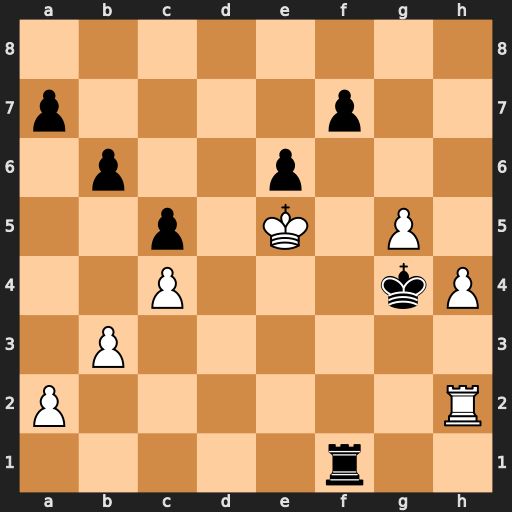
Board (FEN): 8/p4p2/1p2p3/2p1K1P1/2P3kP/1P6/P6R/5r2
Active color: w
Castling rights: -
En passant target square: -
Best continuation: h5 Kg3 h6 Kxh2 h7